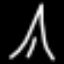
Label: The Eiffel Tower